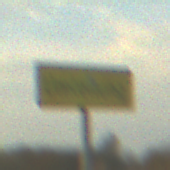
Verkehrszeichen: Umleitungsankuendigung
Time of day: SunriseSunset
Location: Outdoor (Nature)
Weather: PartlyCloudy
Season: NotSpecified
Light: Natural